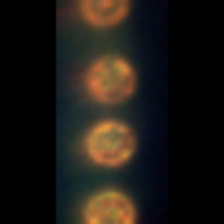
Taxon: Thalassiosira
Group: Diatoms